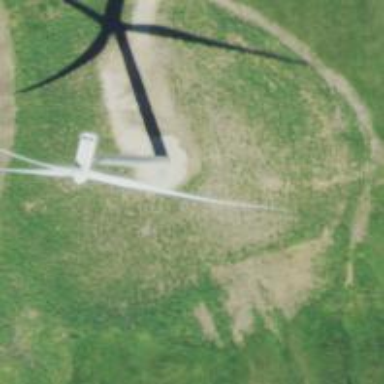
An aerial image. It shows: Wind turbine used as power generator.